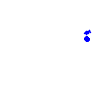
Particle: electron